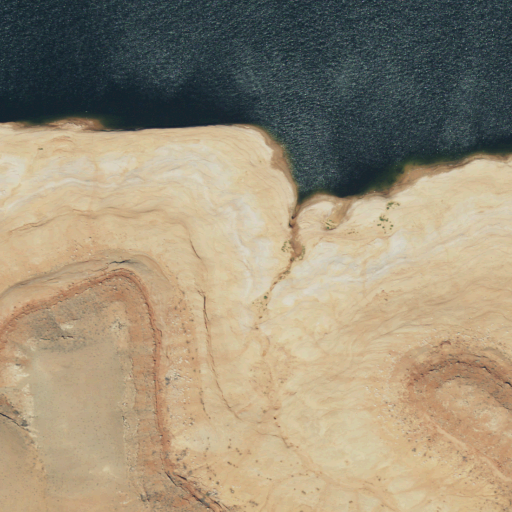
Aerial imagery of bar in Utah named New Year Bar (historical) containing shrub, open water, barren land, herbaceous wetlands, and grassland